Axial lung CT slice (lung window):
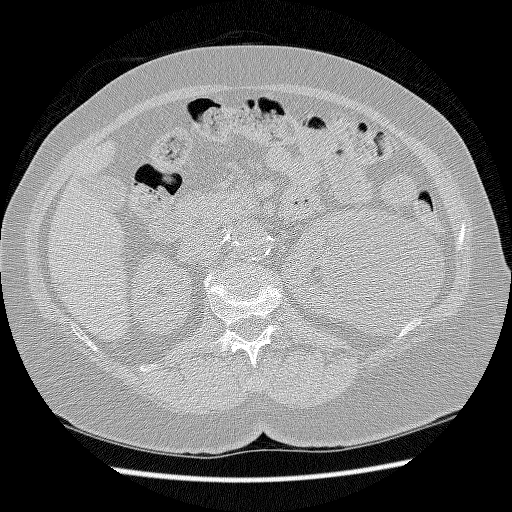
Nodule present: no